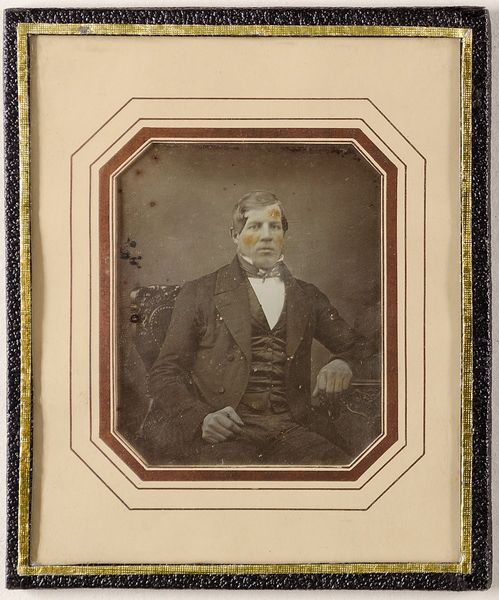
Titel: Unbekannter Mann
Standort: Hamburg
Institution: Museum für Kunst und Gewerbe Hamburg
Schlagwörter: mann, portrait, figur, foto, fotografie, photographie, photo, lichtbild, daguerreotypie, bildwerke, angewandte und bildende kunst, hessische systematik, porträt, porträtfotografie, porträtphotographie, hüftbild